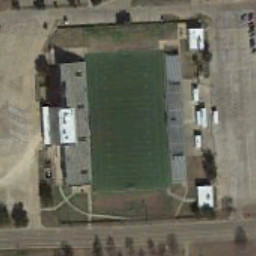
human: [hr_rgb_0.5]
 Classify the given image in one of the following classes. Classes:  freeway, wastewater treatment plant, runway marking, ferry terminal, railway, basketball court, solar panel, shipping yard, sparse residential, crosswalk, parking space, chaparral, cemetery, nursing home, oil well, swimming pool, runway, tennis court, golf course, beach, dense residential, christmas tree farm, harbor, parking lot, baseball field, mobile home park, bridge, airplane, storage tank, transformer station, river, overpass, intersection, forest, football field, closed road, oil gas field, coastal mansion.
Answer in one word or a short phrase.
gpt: football field